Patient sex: F
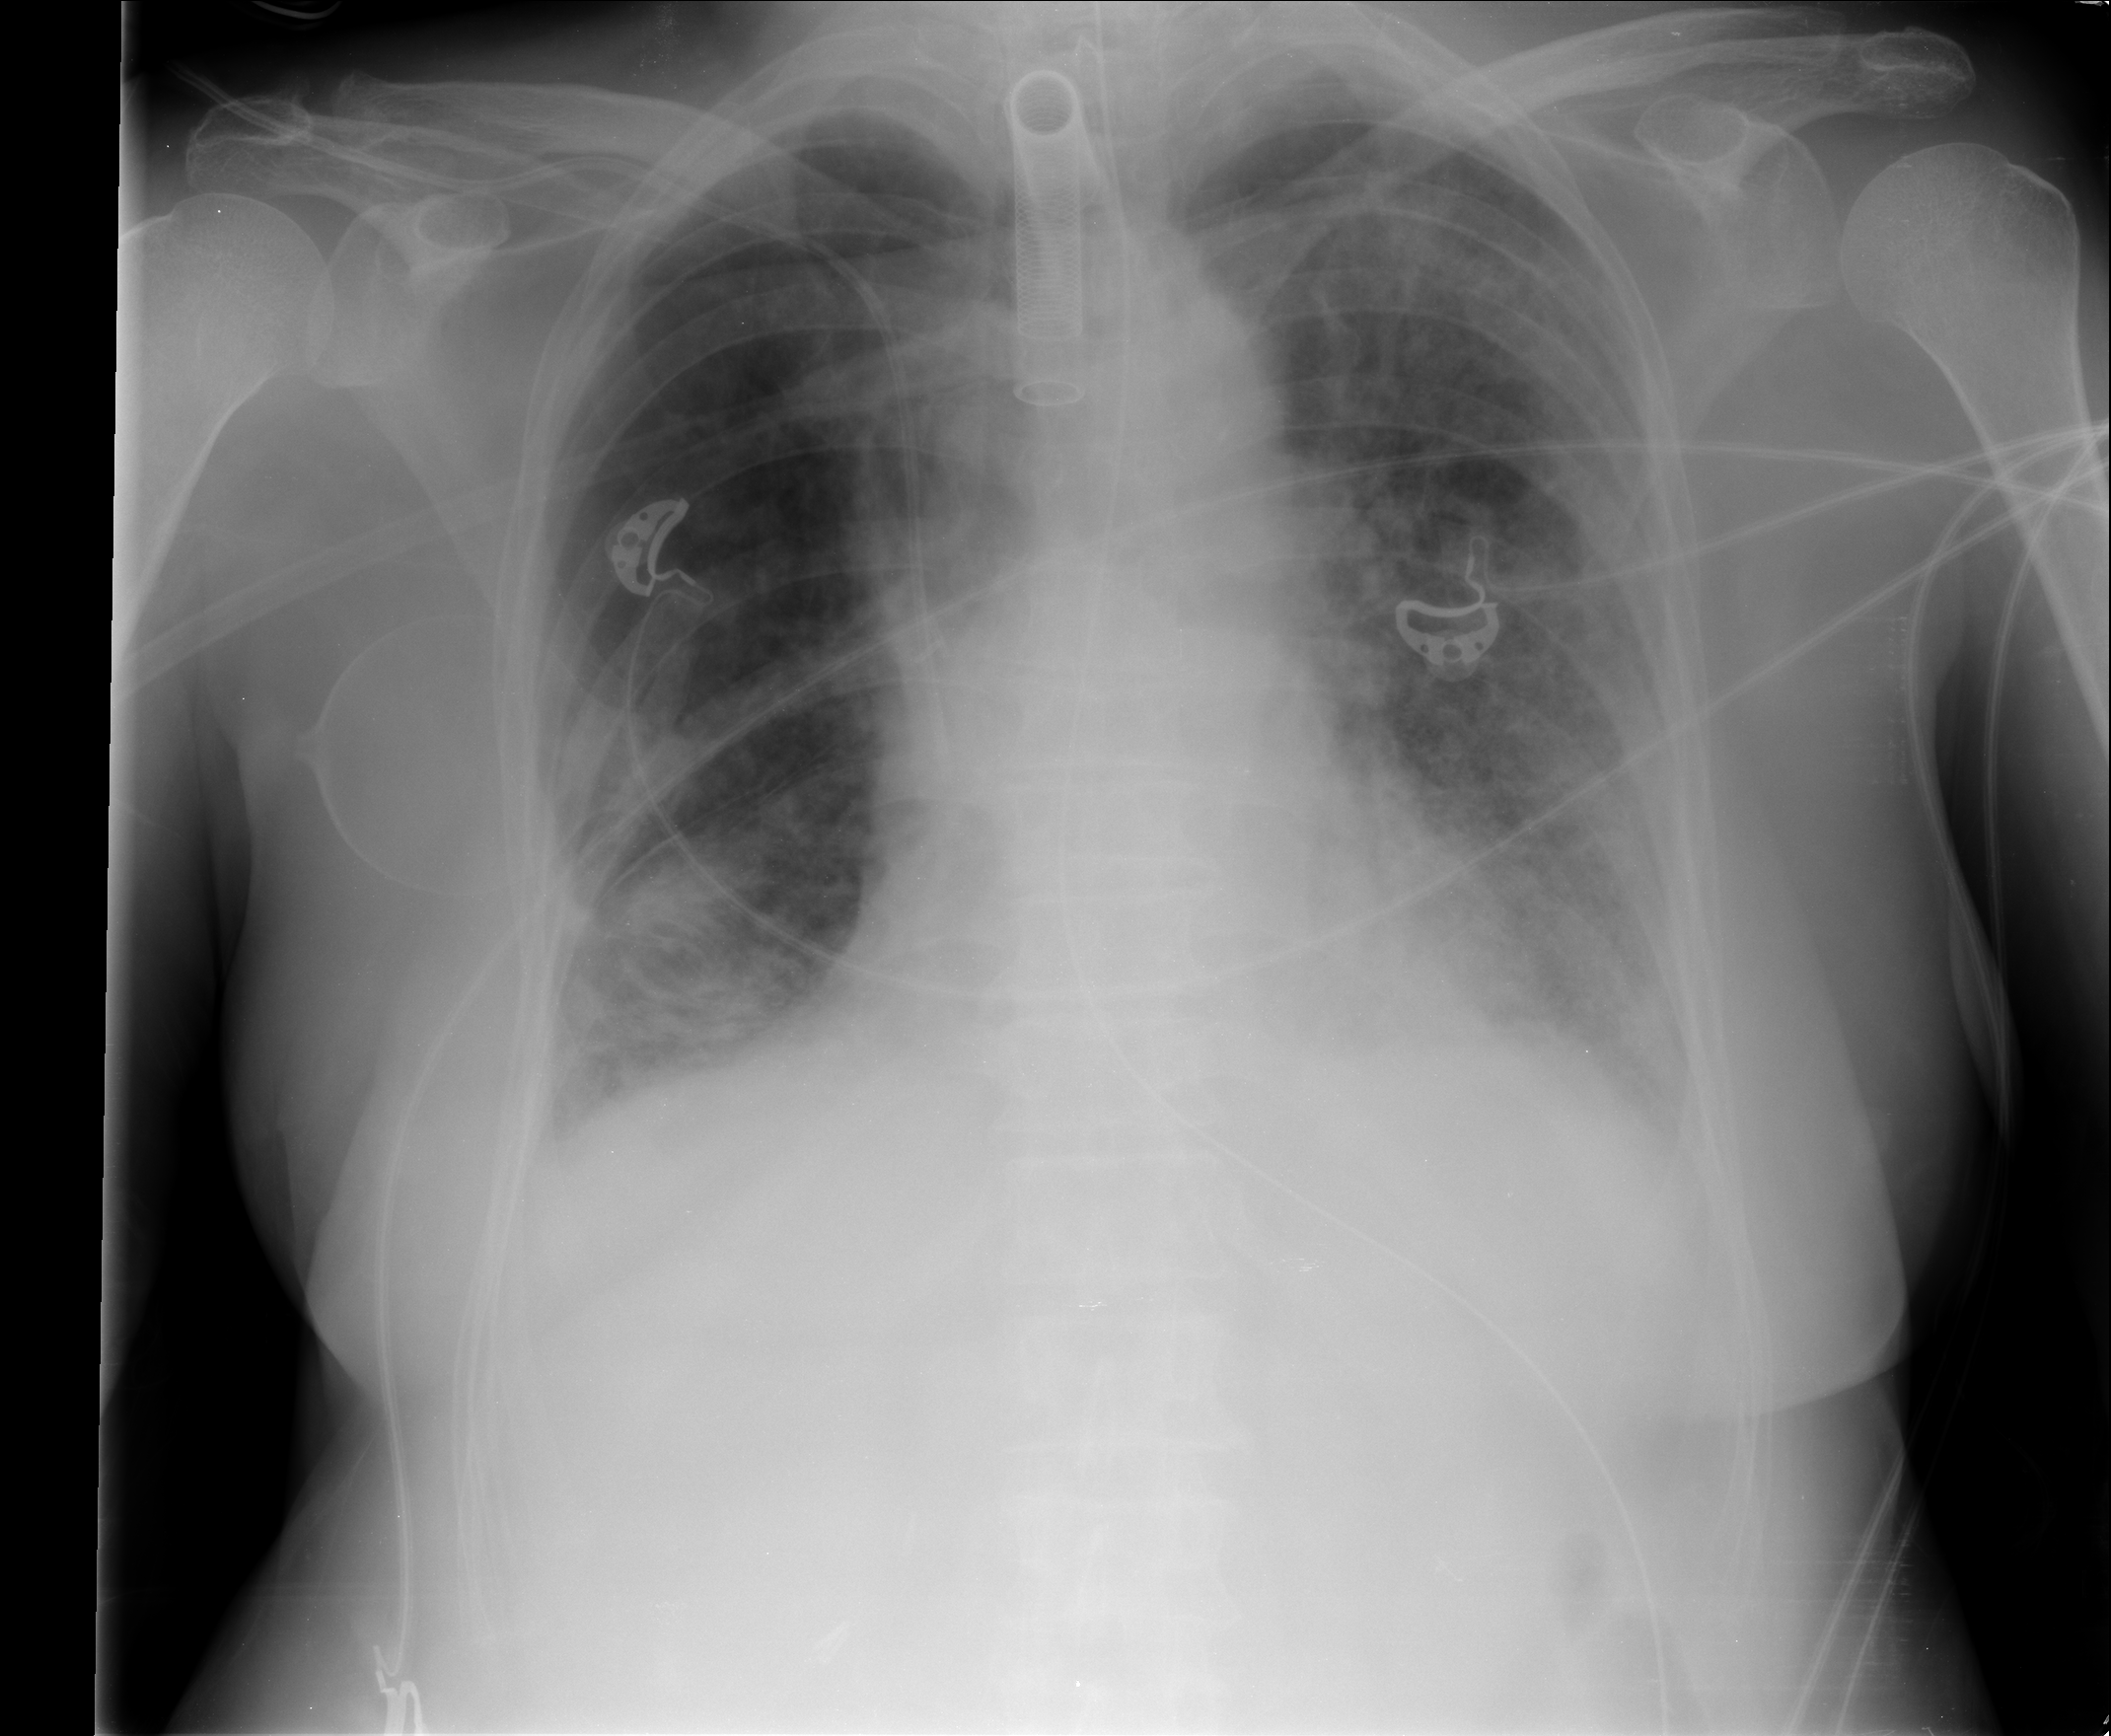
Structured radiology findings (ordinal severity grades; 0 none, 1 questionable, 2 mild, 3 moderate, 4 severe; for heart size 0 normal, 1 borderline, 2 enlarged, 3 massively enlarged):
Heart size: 0
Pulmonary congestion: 1
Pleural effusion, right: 2
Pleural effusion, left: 2
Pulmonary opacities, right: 2
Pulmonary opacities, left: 3
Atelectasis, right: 2
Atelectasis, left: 2